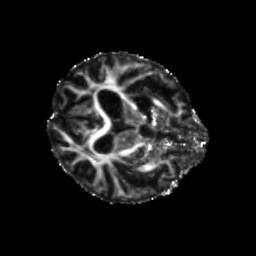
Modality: FA
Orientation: axial
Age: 75
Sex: female
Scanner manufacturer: siemens
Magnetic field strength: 3 T
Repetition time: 5.25 s
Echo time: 0.08 s